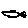
Label: fish